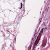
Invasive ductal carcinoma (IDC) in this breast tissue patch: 0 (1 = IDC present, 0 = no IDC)